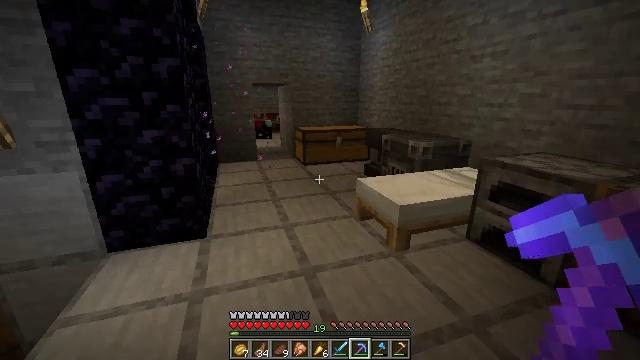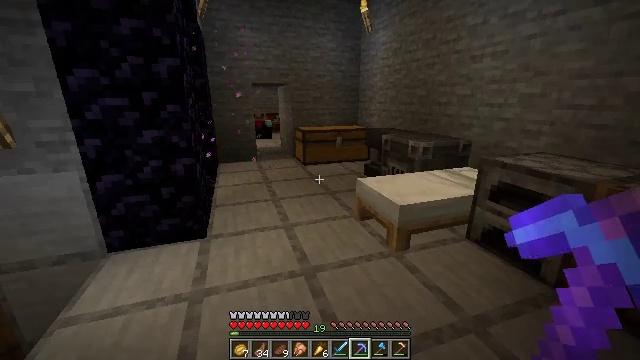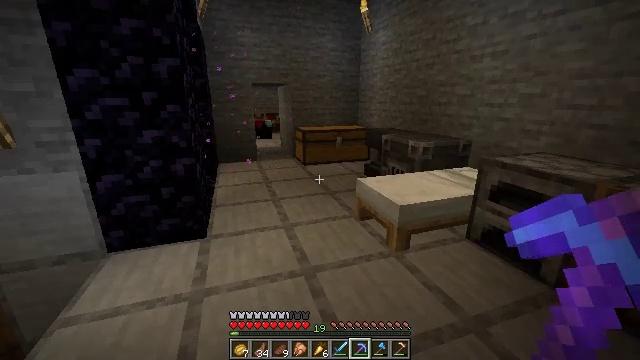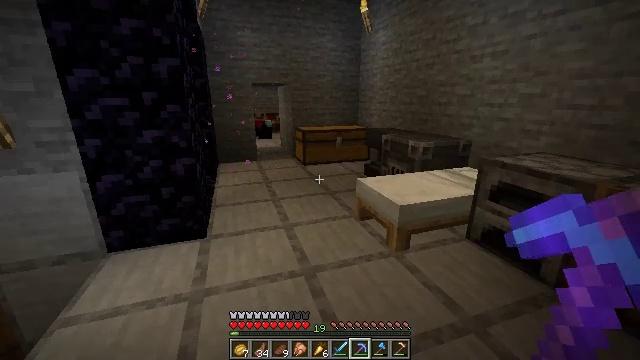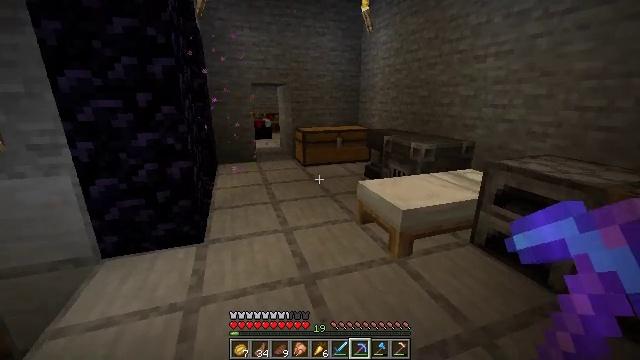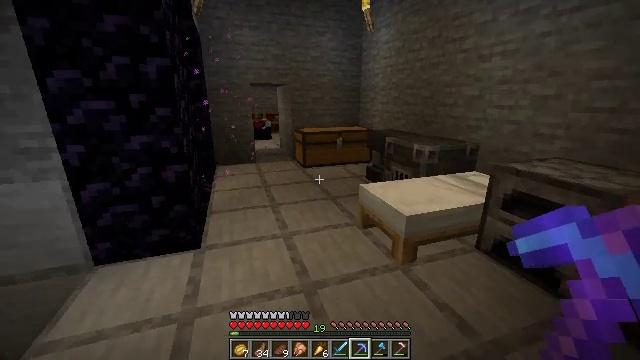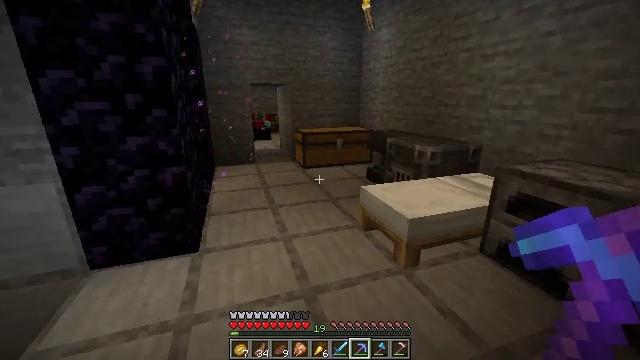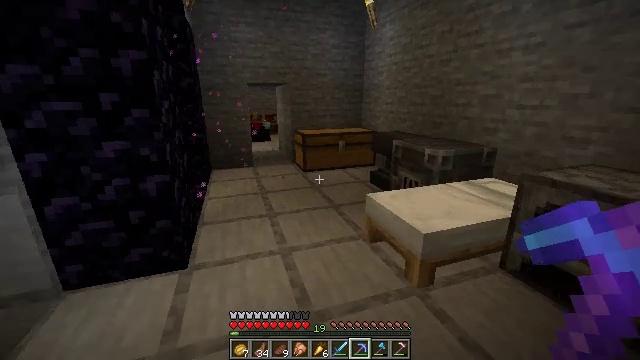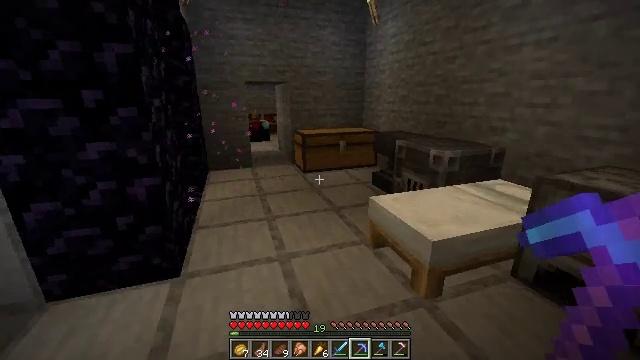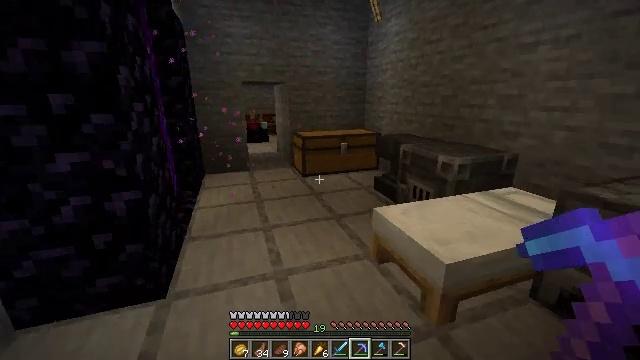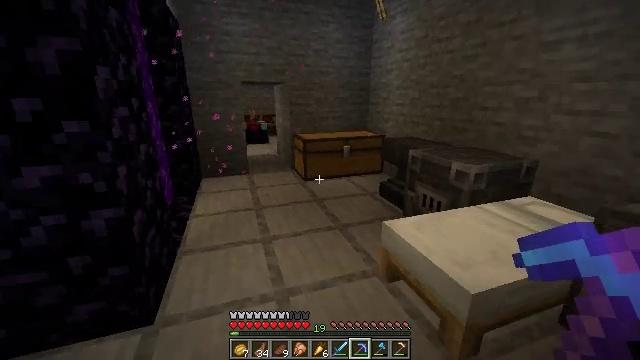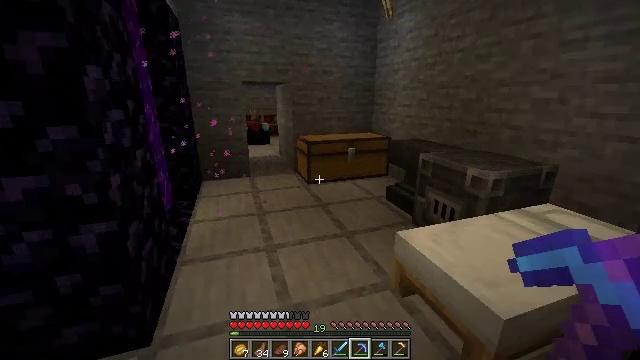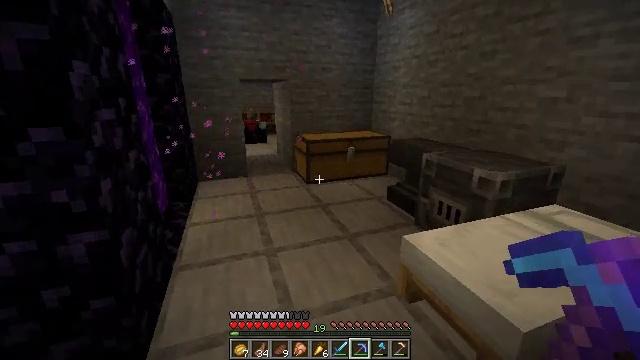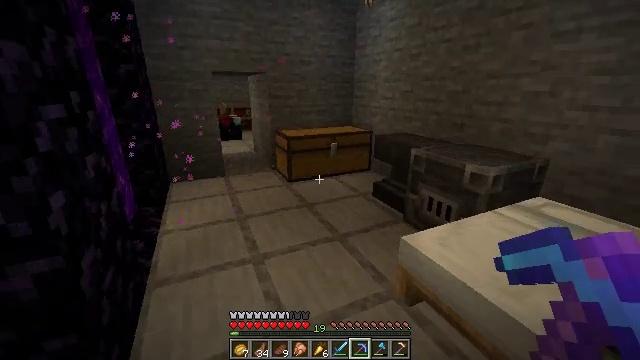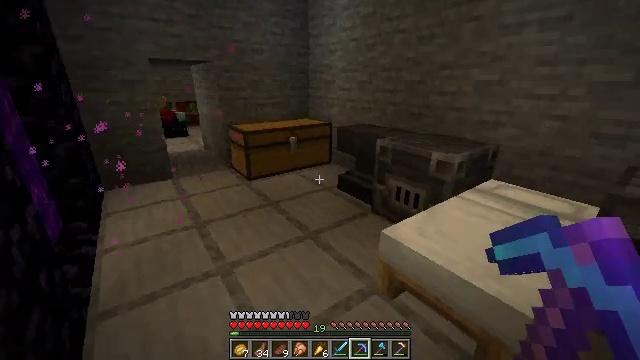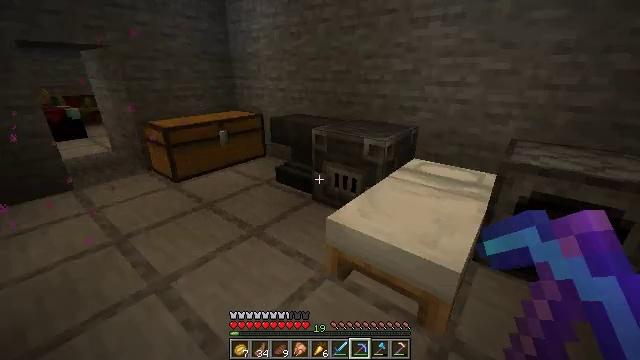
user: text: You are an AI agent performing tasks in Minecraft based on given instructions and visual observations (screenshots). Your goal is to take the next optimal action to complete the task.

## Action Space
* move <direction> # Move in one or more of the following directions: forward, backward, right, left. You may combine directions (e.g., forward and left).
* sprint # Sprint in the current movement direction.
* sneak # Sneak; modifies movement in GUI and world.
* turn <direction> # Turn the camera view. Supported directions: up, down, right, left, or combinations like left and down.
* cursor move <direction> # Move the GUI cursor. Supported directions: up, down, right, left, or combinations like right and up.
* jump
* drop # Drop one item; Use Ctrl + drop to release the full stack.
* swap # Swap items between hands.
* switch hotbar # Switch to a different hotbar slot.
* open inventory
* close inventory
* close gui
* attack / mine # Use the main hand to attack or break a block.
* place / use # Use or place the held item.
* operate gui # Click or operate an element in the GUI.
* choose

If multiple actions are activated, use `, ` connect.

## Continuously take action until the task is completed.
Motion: motion action
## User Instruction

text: Get wheat from the farmland.
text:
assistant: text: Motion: no_op
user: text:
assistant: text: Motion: no_op
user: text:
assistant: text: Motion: no_op
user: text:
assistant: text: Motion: move forward
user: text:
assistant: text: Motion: move forward
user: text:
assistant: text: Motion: move forward
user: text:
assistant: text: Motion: move forward
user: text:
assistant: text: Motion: move forward
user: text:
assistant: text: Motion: move forward
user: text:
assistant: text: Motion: move forward and move left
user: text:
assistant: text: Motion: move forward and move left
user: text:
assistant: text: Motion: move forward and move left
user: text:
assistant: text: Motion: move forward and move left, turn right and down
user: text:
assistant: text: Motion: move forward and move left, turn right and down
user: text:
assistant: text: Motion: move forward and move left, turn right and down
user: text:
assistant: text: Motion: move forward and move left, turn right and down
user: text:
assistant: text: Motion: move forward and move left, turn right
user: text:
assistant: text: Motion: move forward, turn right
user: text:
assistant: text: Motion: no_op
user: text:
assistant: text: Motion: no_op
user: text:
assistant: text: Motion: no_op
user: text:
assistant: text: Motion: no_op
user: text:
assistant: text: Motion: no_op
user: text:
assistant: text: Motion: use / place
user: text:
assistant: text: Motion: use / place
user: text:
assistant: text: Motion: use / place
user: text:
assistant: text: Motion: use / place
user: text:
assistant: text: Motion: no_op
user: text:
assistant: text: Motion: no_op
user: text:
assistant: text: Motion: no_op